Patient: sex F, age 77
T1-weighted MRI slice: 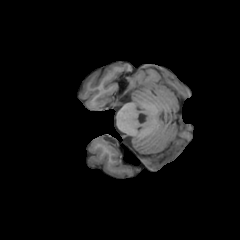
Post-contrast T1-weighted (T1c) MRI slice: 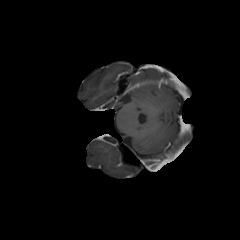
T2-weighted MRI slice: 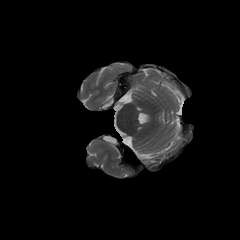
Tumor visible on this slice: no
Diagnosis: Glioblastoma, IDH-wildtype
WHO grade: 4